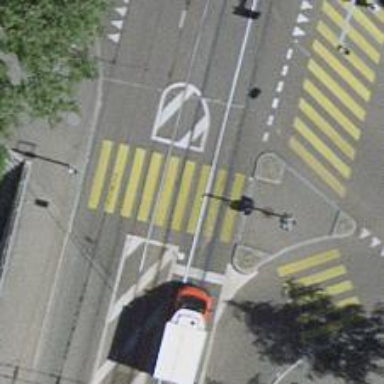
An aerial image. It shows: Road crossing with traffic signals.